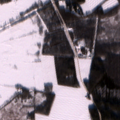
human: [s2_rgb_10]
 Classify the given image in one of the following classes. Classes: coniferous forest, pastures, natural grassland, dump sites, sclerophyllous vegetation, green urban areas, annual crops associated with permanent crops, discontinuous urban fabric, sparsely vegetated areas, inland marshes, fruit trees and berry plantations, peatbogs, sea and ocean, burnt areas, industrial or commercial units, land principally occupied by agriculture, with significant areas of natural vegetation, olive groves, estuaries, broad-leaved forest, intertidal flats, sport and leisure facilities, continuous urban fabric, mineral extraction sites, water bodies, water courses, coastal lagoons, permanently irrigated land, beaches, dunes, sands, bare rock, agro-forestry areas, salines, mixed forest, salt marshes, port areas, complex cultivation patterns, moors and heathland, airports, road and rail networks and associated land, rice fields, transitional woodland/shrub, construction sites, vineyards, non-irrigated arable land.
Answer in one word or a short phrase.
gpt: non-irrigated arable land, land principally occupied by agriculture, with significant areas of natural vegetation, broad-leaved forest, transitional woodland/shrub, salt marshes